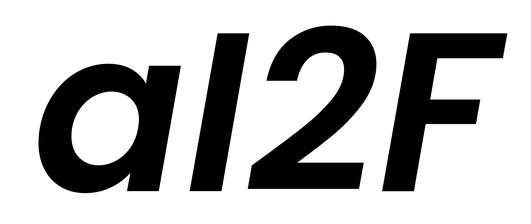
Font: Poppins-SemiBoldItalic